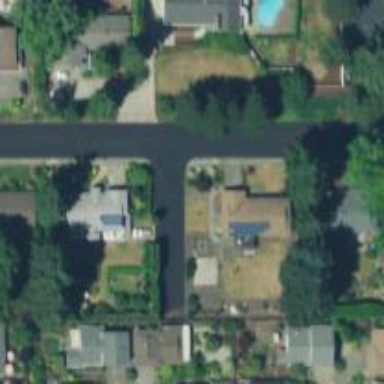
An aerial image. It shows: Residential road with sidewalk on the left.